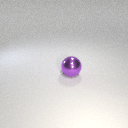
large purple metal sphere